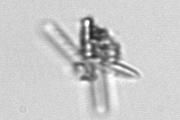
Label: Thalassionema